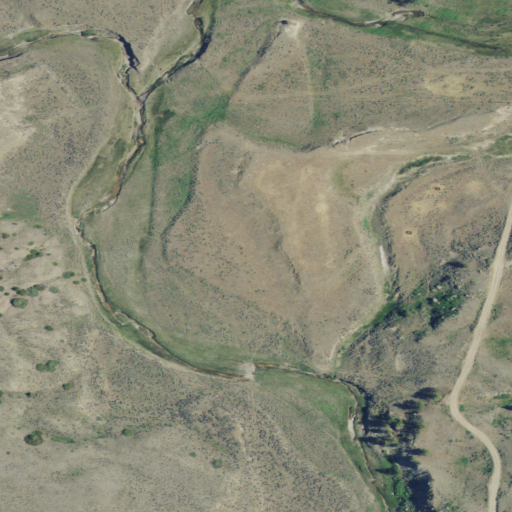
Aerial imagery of valley in Montana named West Fork Black Coulee containing shrub, grassland, and herbaceous wetlands